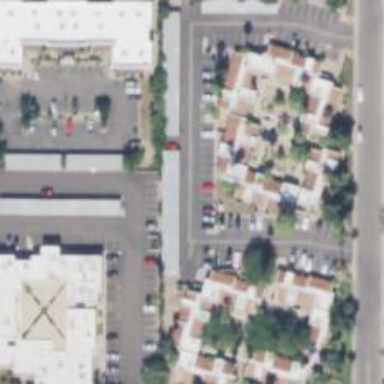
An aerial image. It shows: Healthcare clinic.